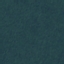
Land use / land cover class: Forest